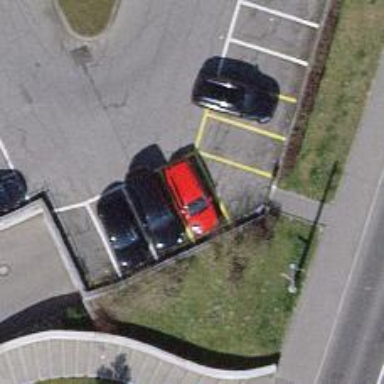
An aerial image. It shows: Car sharing facility.